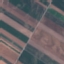
Label: AnnualCrop